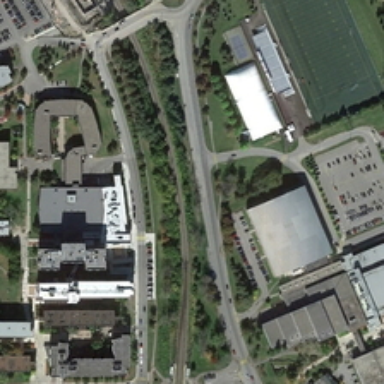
Many buildings and green trees are in a church with a playground and two parking lots .